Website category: phone
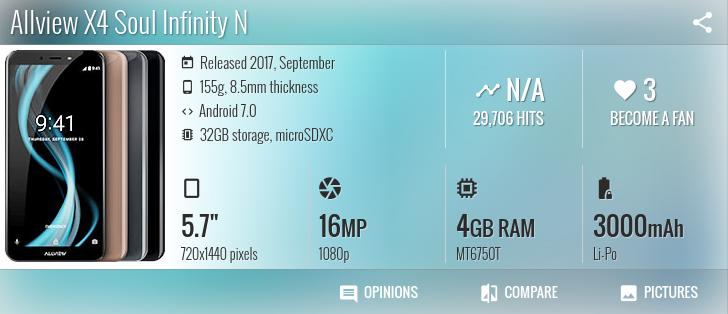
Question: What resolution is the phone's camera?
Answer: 1080p

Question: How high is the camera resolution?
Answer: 1080p

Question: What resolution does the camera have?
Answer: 1080p

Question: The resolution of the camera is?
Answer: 1080p

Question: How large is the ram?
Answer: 4 GB RAM

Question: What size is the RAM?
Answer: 4 GB RAM

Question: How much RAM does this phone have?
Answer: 4 GB RAM

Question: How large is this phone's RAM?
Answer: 4 GB RAM

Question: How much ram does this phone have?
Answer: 4 GB RAM

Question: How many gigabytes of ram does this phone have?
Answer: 4 GB RAM

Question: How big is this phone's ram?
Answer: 4 GB RAM

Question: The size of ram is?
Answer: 4 GB RAM

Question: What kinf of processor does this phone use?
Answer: MT6750T

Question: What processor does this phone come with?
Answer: MT6750T

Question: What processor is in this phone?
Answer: MT6750T

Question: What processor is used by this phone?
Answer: MT6750T

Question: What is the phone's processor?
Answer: MT6750T

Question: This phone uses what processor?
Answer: MT6750T

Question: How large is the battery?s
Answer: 3000 mAh

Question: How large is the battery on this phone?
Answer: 3000 mAh

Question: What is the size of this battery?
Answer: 3000 mAh

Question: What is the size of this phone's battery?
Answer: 3000 mAh

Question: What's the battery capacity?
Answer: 3000 mAh

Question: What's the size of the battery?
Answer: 3000 mAh

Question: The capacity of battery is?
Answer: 3000 mAh